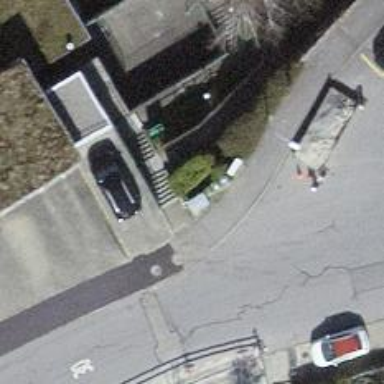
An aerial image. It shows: Footway surfaced with paving stones.